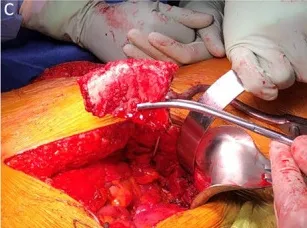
Intra-operative photos. (C) iliac crest graft post resection.
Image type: medical_photograph (other_medical_photograph)